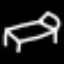
Label: bed